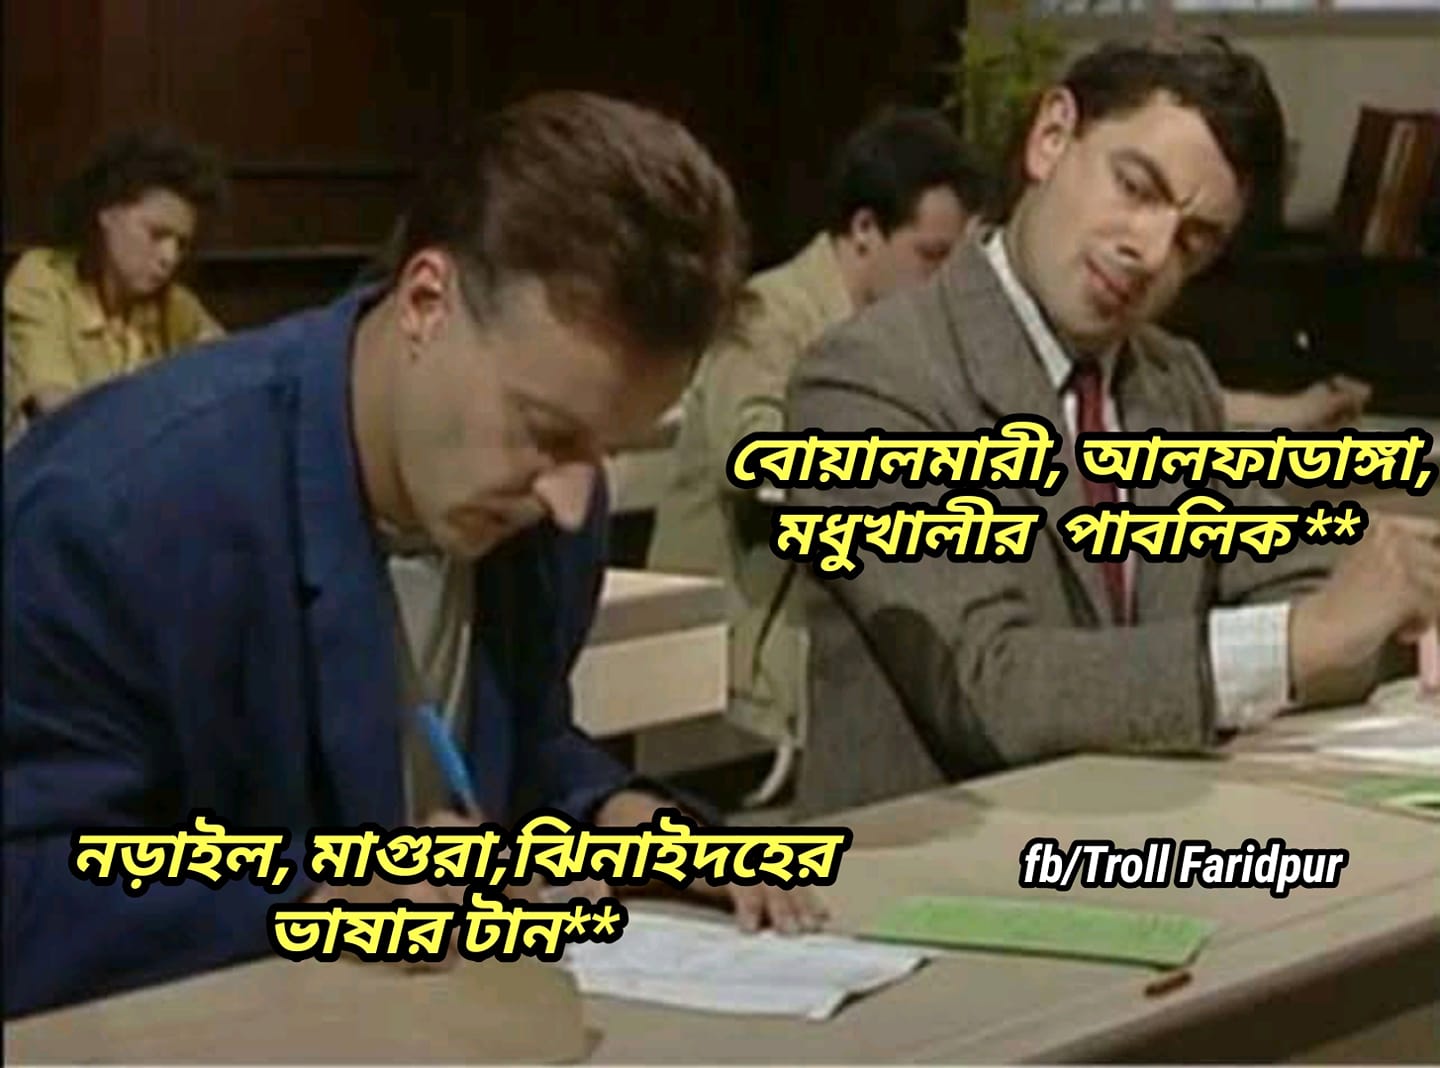
Caption: বোয়ালমারী  আলফাডাঙ্গা মধুখালীর পাবলিক**      নড়াইল , মাগুরা , ঝিনাইদহের ভাষার টান **
Label: non-hate